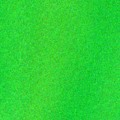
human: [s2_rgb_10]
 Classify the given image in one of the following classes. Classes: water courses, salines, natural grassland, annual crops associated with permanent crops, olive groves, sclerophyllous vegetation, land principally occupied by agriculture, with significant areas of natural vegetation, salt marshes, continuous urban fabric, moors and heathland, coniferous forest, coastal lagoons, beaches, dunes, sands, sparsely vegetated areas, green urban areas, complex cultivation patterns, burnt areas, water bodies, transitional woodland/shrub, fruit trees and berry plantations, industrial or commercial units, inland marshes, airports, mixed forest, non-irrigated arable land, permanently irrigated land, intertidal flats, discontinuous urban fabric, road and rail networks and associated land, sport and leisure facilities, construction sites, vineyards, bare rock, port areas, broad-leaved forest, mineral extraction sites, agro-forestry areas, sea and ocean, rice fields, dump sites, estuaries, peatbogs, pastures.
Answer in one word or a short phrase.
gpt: sea and ocean